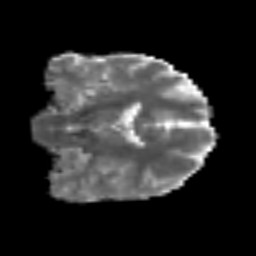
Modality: MD
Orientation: coronal
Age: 49
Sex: male
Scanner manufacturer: siemens
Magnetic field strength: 3 T
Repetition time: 6.1 s
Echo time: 0.101 s